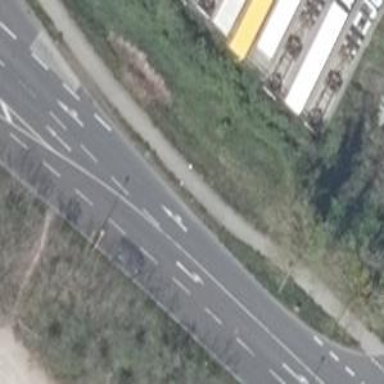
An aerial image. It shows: Tertiary road with asphalt surface.